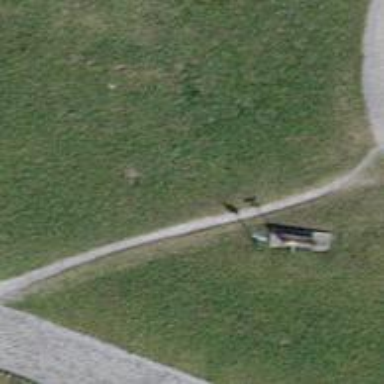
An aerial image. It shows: Path with fine gravel surface. The trail visibility is excellent.